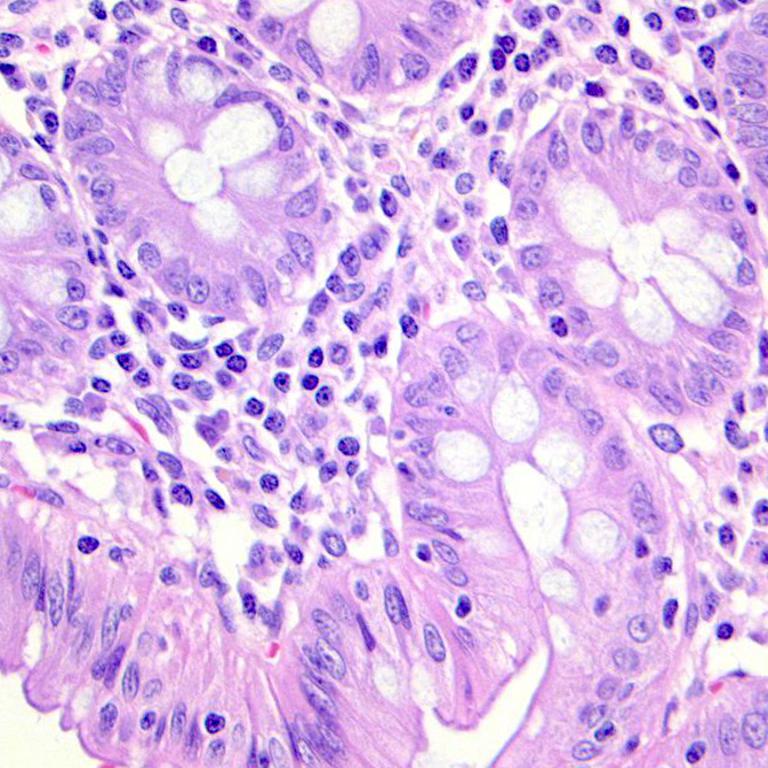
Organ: colon
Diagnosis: benign